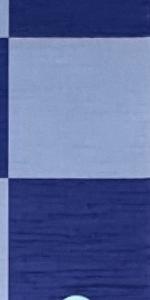
Label: Empty